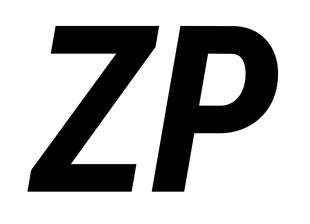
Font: Roboto-Italic_Condensed_Bold_Italic